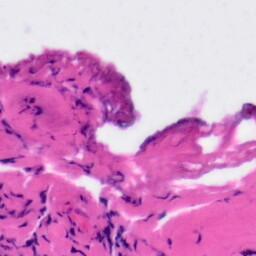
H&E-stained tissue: Tonsil